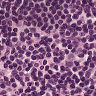
Metastatic tissue present: no